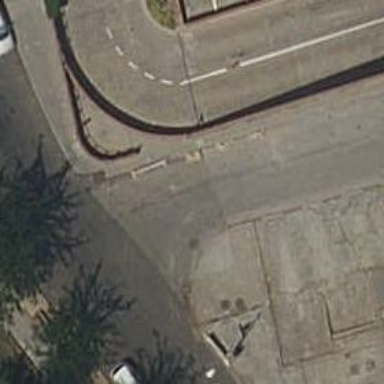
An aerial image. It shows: Uncontrolled zebra crossing on the road.